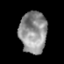
Tissue: prostate
Cell type: T cells
Senescence score: 0.1639
Nuclear area (px): 1112
Mean DAPI intensity: 144.827